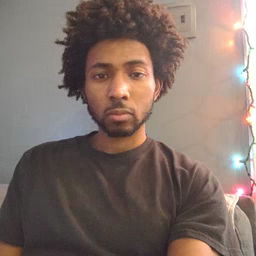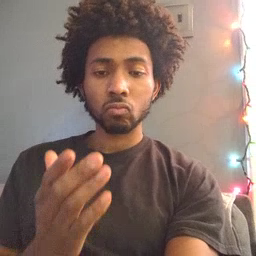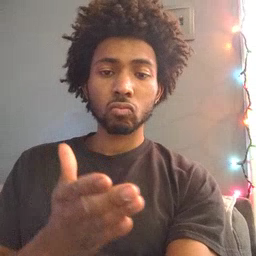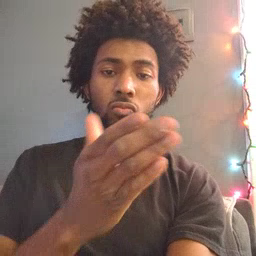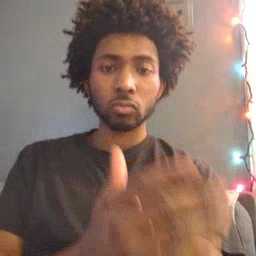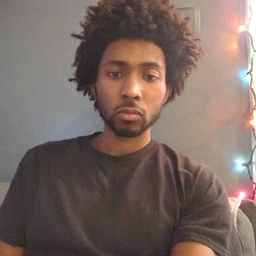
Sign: boat